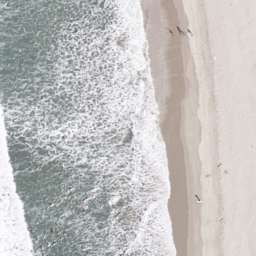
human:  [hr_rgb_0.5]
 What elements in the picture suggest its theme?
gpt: beach